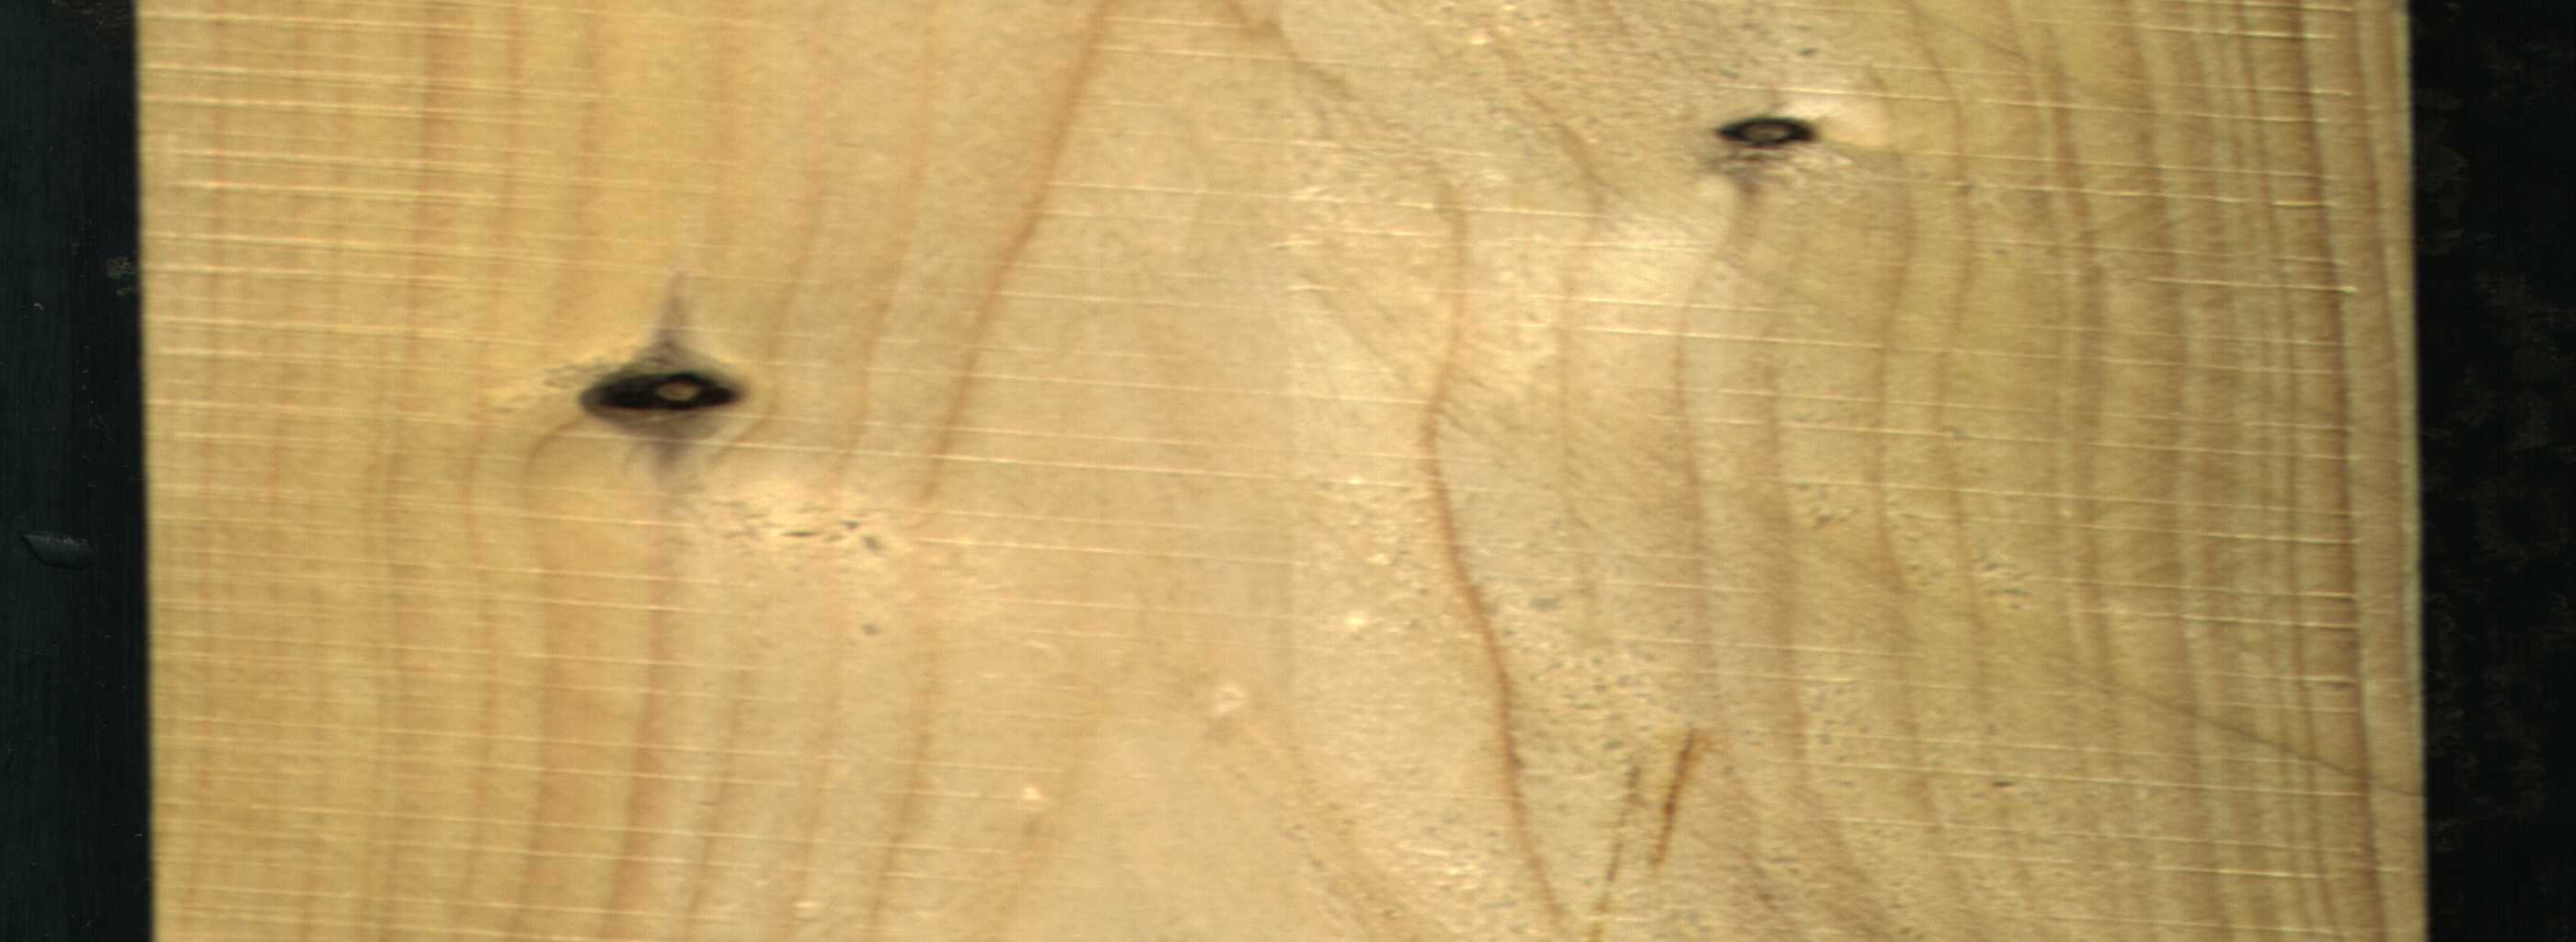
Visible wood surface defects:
resin
Dead_Knot
Dead_Knot